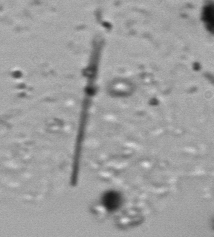
Label: Phaeocystis_debris